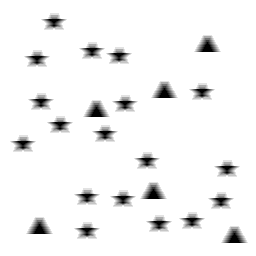
Squares: 0
Triangles: 6
Stars: 18
Total shapes: 24